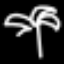
Label: palm tree